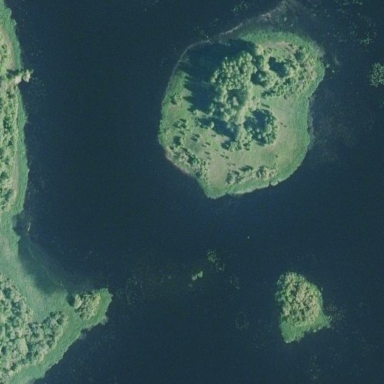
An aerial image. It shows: Island.